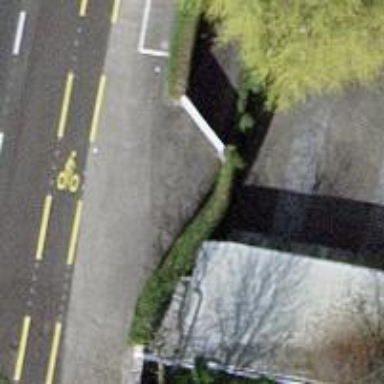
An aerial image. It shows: Hedge barrier.